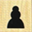
Piece: bP